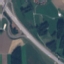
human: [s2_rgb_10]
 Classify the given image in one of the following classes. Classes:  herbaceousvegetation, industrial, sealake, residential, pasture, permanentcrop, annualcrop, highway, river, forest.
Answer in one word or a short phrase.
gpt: Highway